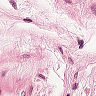
Metastatic tissue present: no